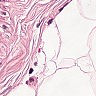
Metastatic tissue present: no